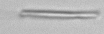
Label: fiber